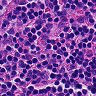
Metastatic tissue present: no